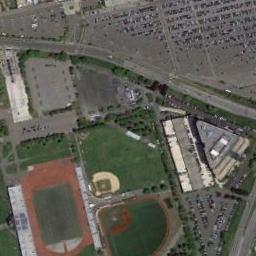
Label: ground_track_field